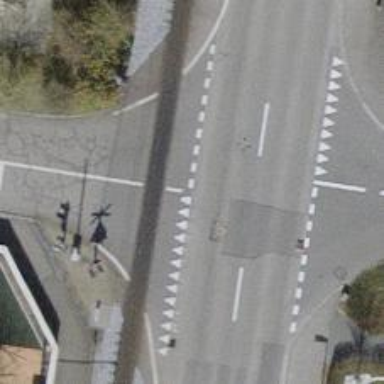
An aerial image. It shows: Road with "give way" sign.